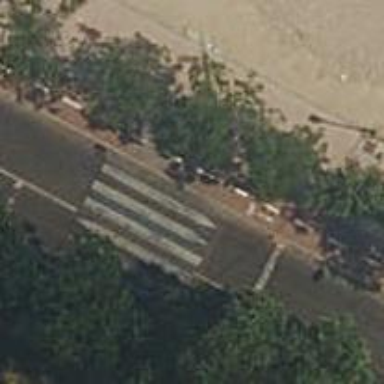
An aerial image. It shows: Uncontrolled road crossing.